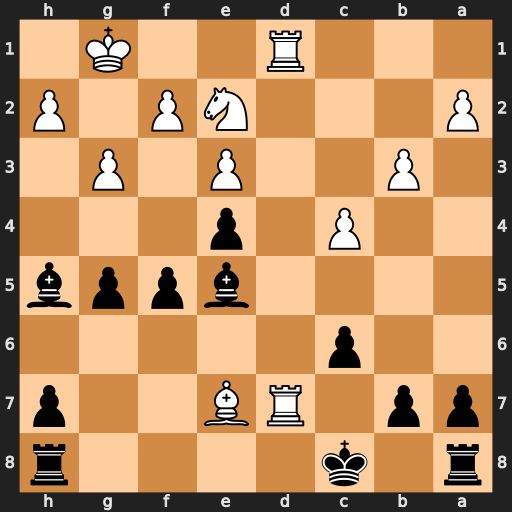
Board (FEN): r1k4r/pp1RB2p/2p5/4bppb/2P1p3/1P2P1P1/P3NP1P/3R2K1
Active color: b
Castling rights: -
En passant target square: -
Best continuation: Bxe2 Rd8+ Kc7